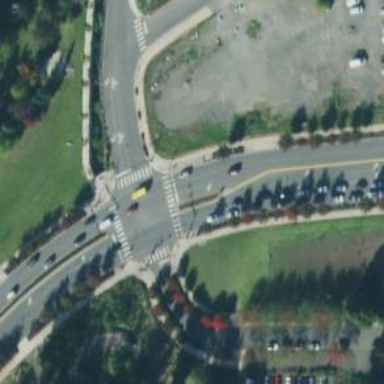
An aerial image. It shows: Pedestrian crossing with zebra markings on footway.